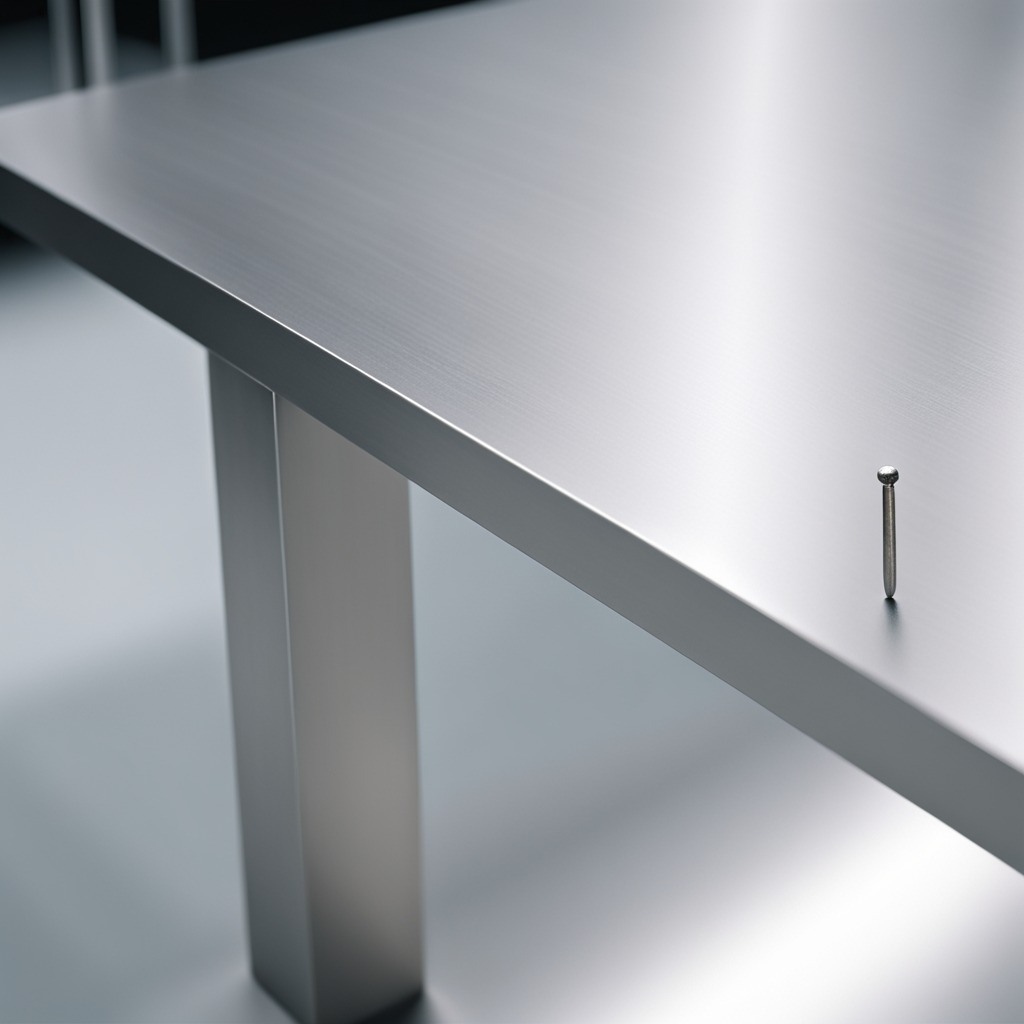
A nail is lying on a stainless steel table.